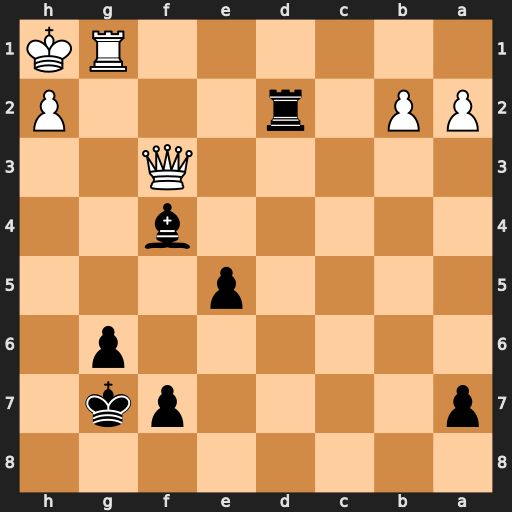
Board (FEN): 8/p4pk1/6p1/4p3/5b2/5Q2/PP1r3P/6RK
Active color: b
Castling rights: -
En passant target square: -
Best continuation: Rxh2#